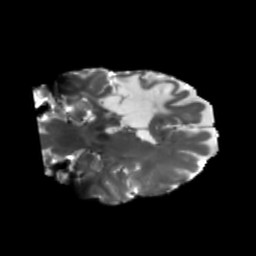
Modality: T2w
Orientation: coronal
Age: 46
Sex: female
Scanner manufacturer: siemens
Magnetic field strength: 3 T
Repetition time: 5.25 s
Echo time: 0.08 s